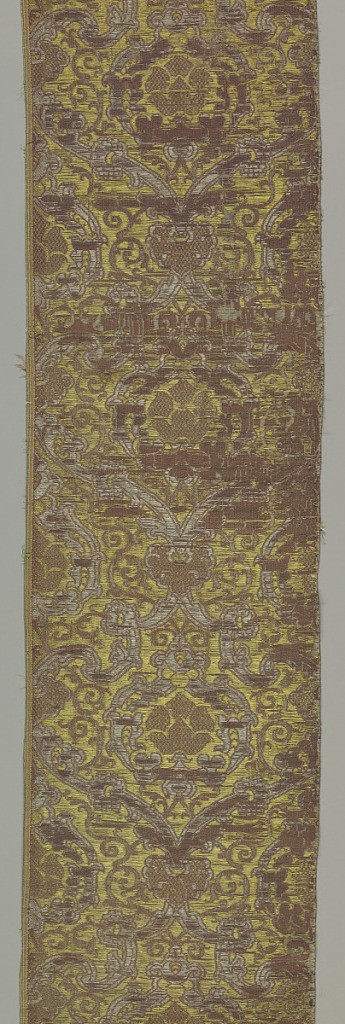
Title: Fragment
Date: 17th century
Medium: medium: silk, linen, metallic Technique: two integrated structures; 2/1 twill with supplementary warps and wefts plus 3/1 twill
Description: Ogee-lattice with finely checkered brackets covering the intersections enclosing staggered rows of profile blossoms, the center sections of which are finely checkered. A fine secondary arabesque-vine, behind the main ogee-lattice, serves as a support for the enclosed blossoms. The background is yellow with pattern in ivory and reddish-purple. Note: foundation fabric is reddish-purple and the patterning fabric, when it is patterning, if faced with metal wefts. Unit of repeat: H: (warp) OM305 x W: (weft) OM145 (5 3/4''), repeated turned side to side and placed end to end. The fabric was probably four repeat units wide.